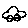
Label: car